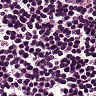
Metastatic tissue present: no